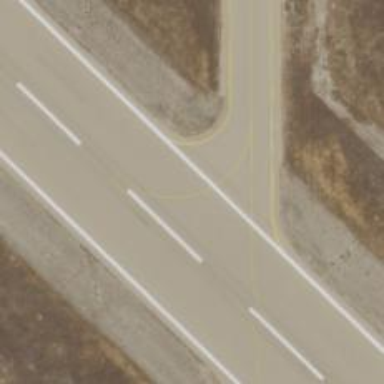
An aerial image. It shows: View of taxiway at the airport.